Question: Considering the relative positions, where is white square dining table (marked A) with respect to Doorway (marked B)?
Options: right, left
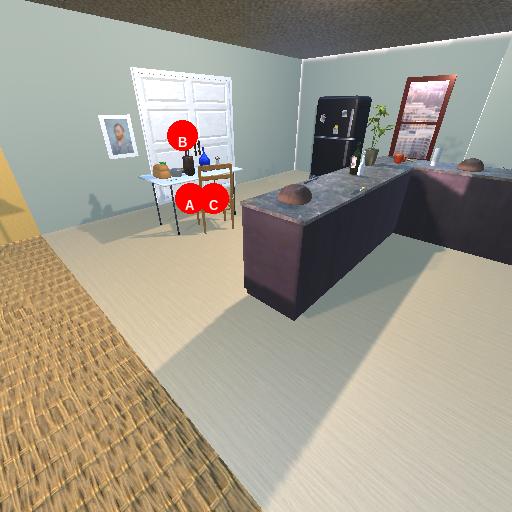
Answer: right